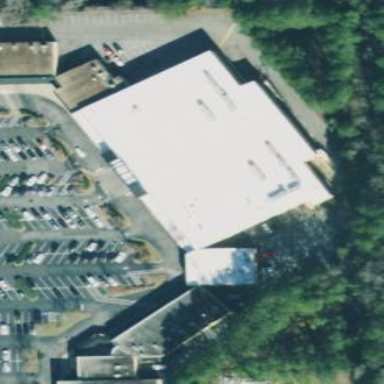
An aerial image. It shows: Retail building.